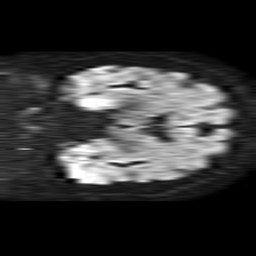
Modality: TRACE
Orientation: coronal
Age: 61
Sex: female
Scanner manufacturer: philips
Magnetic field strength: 1.5 T
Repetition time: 4.6 s
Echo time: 0.08517 s